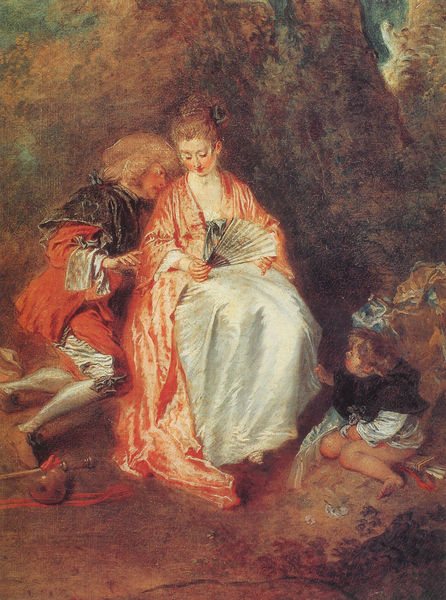
Titel: Pilgerzug zur Insel Cythera
Künstler: Jean-Antoine Watteau
Institution: Paris, Musée du Louvre
Schlagwörter: baum, felsen, gemälde, mann, umhang, weiß, bäume, landschaft, sitzen, frau, hintergrund, kleid, schwarz, rot, fächer, barock, bild, porträt, boden, kind, paar, rokoko, wald, garten, perücke, zwei, stab, idylle, füsse, impressionistisch, knie, strümpfe, anbeten, annäherung